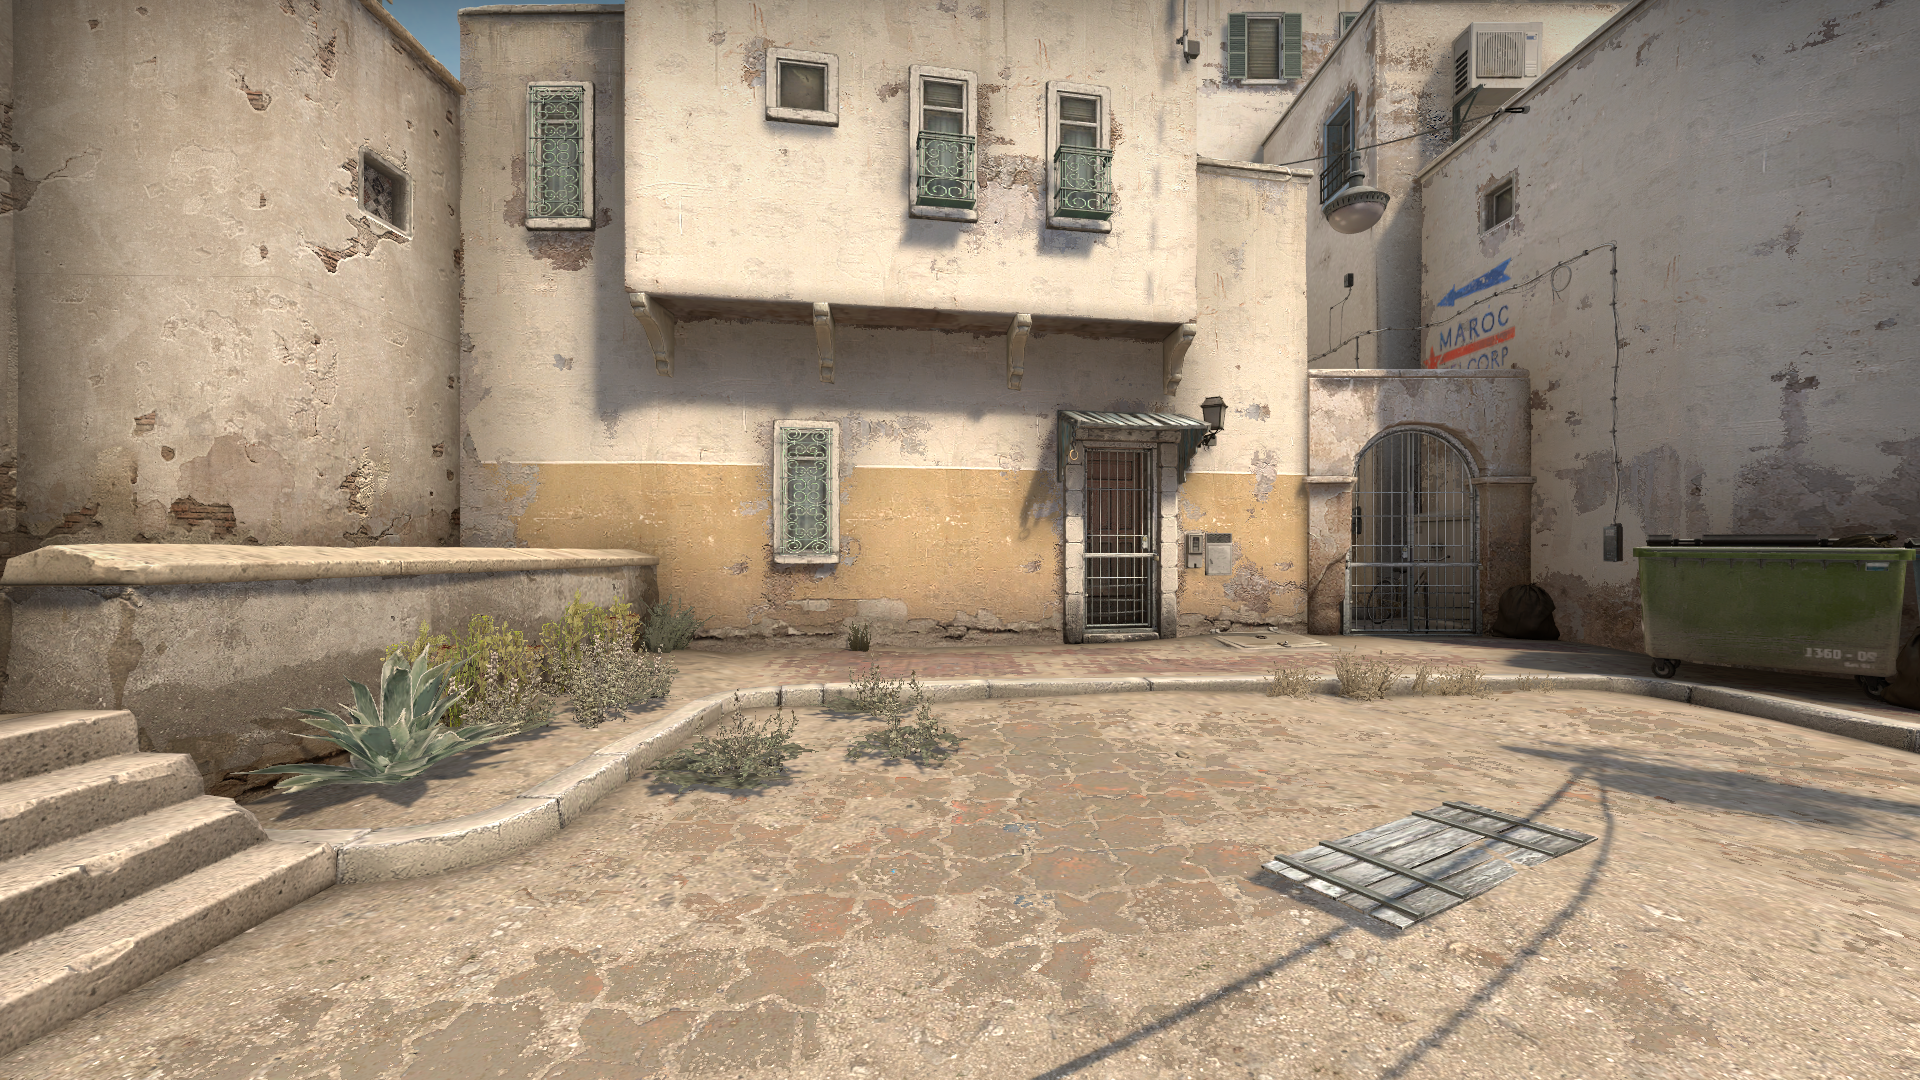
Map: de_dust2